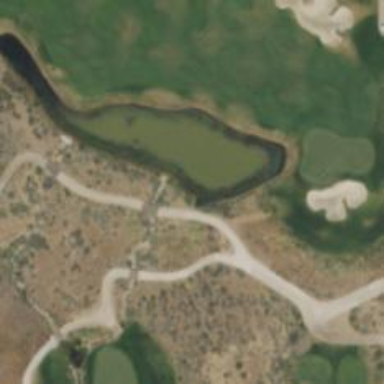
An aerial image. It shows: Scenic view of water hazard on golf course. The natural water feature adds beauty to the landscape.